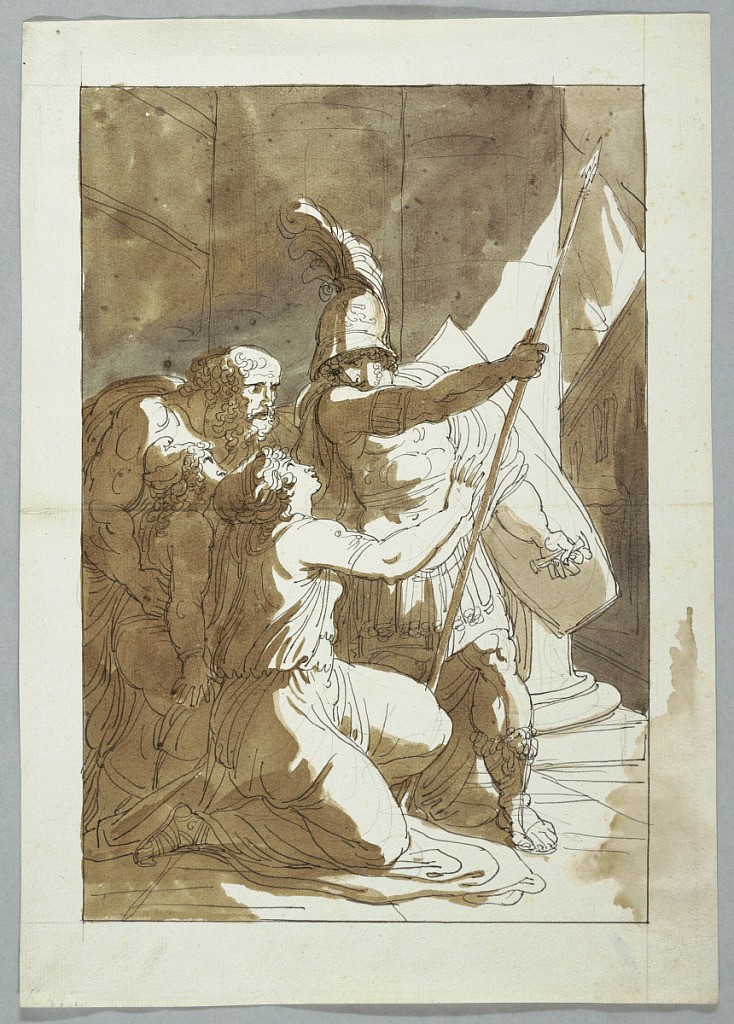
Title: Drawing
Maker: Felice Giani, Italian, 1758–1823
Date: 1790-1800
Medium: Pencil. Pen, ink; Chinese ink. Sepia wash. Paper
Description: Hector in armor listening to a kneeling woman who implores him; Hecuba (?). What apparently is Priam stands behind her, putting his right arm around a girl with a Trojan cape. Bordering line. Paper margins.